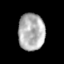
Tissue: skin
Cell type: Others
Senescence score: 0.7694
Nuclear area (px): 963
Mean DAPI intensity: 176.582